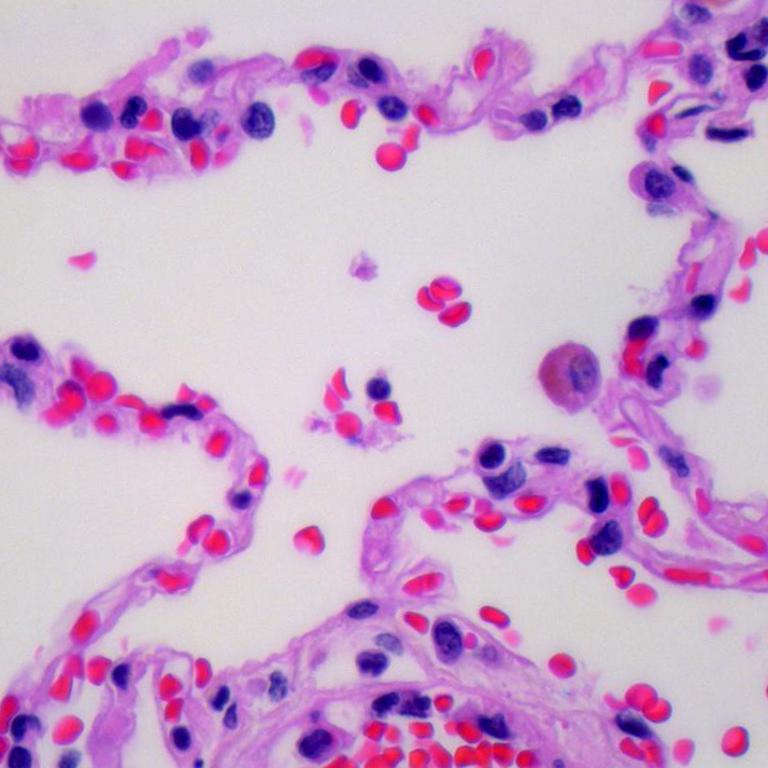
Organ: lung
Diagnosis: benign